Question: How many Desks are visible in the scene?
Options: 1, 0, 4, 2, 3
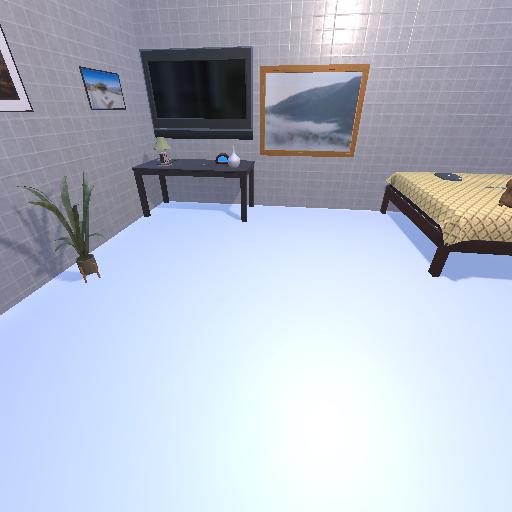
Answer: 1